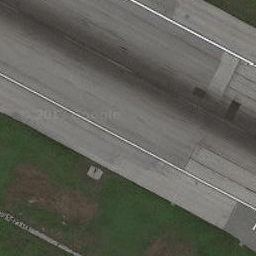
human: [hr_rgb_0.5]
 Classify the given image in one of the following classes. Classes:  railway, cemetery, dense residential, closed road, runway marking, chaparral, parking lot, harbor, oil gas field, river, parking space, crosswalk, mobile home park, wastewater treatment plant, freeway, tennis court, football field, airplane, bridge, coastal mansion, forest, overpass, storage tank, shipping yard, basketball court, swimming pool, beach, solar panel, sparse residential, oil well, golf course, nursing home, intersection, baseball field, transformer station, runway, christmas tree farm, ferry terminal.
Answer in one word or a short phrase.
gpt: runway